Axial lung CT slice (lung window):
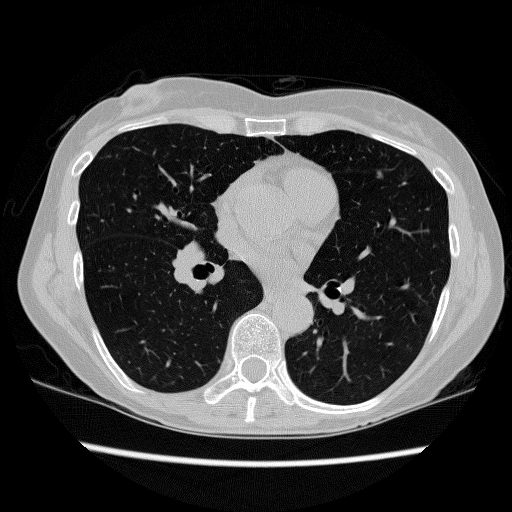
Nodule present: no